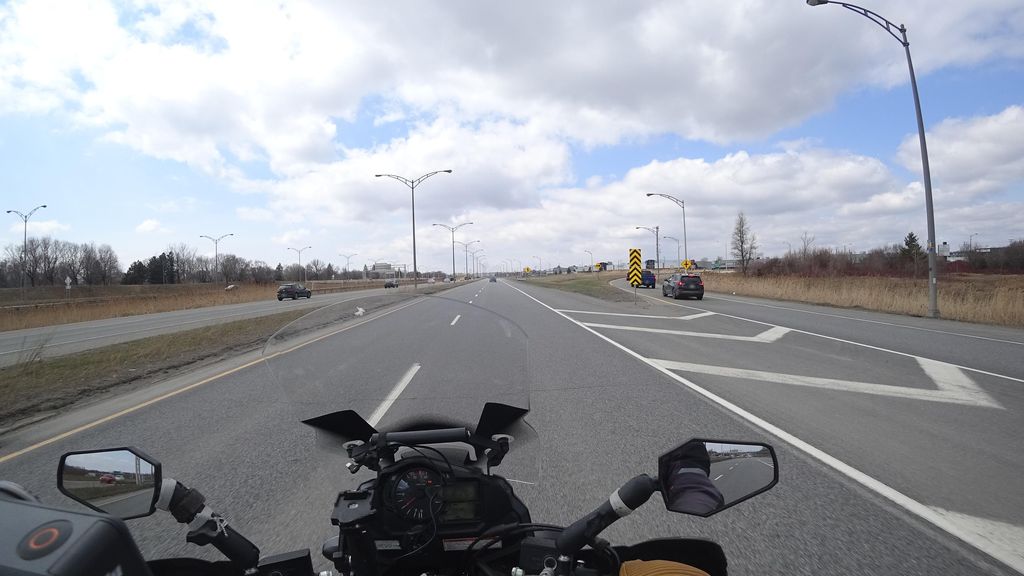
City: quebec_city